Question: This seems like a "must have" form input for a mobile ui framework, but jQuery Mobile doesn't seem to have one.
Has anyone implemented a nice looking number Spinner form input that works well with the other jquery mobile form inputs?
Something like this:

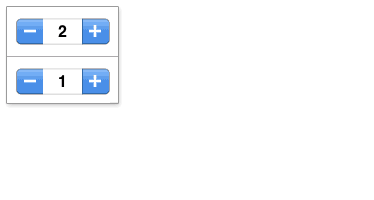
Answer: Probably well after the fact, but: <URL> - based pretty much on what you show above, respects jQM themeing, min/max values.